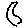
Label: moon